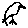
Label: bird